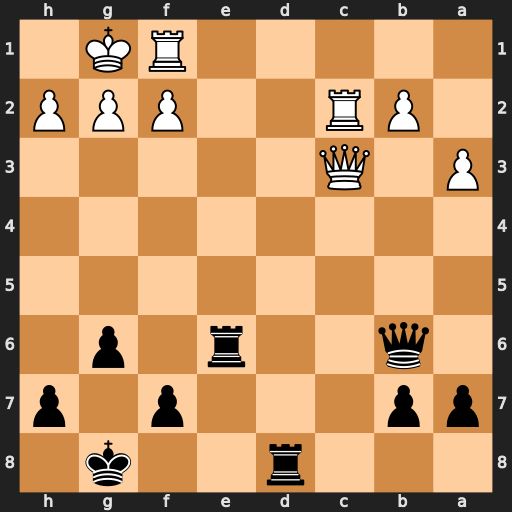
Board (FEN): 3r2k1/pp3p1p/1q2r1p1/8/8/P1Q5/1PR2PPP/5RK1
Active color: b
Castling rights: -
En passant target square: -
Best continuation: Rc6 Qxc6 bxc6